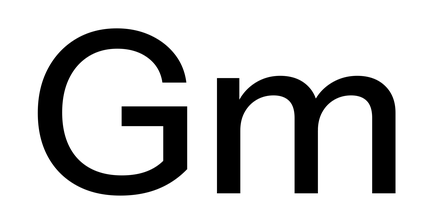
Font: InstrumentSans_Medium